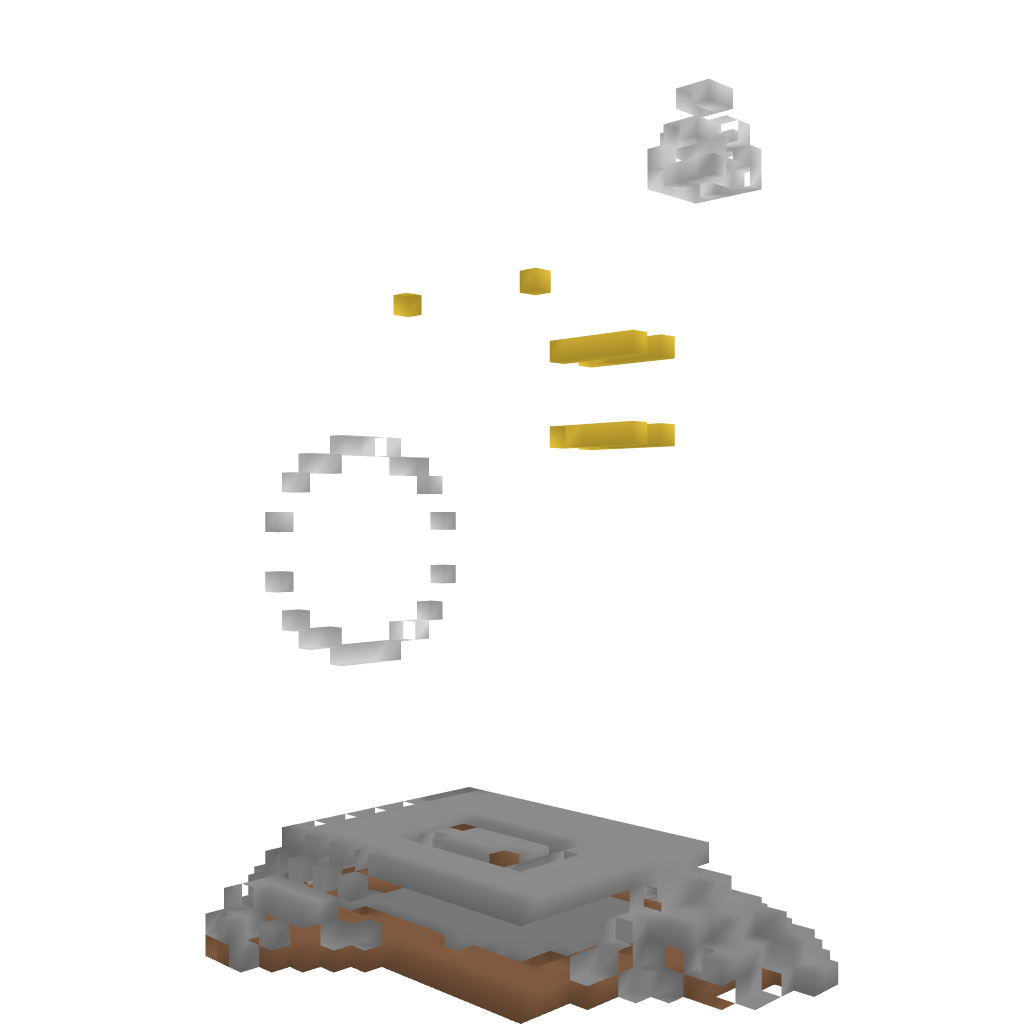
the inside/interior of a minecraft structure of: Statue of the Oracle of Apollo